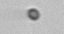
Label: nanoplankton_mix